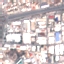
Label: Industrial